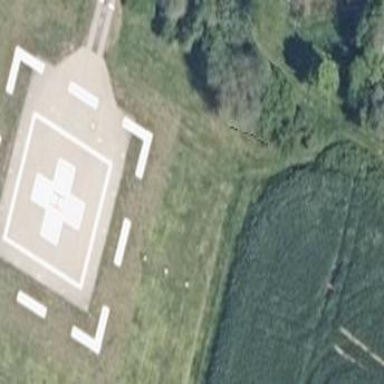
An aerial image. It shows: Image of helipad at airport.